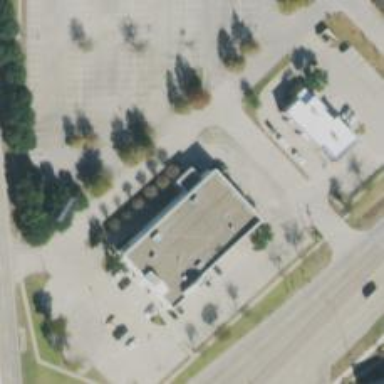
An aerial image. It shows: Pharmacy providing healthcare services.